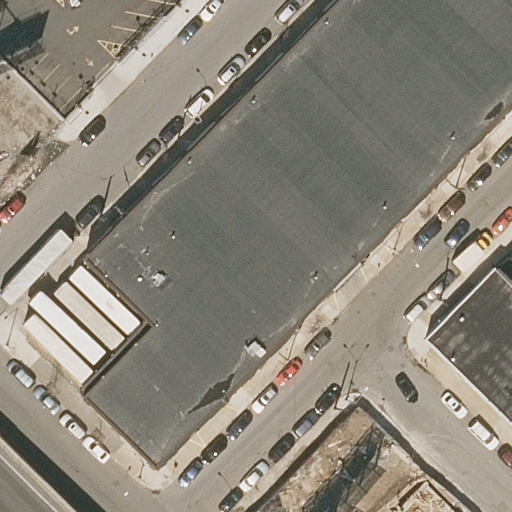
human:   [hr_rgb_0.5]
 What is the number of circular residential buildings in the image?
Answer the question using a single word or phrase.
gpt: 0

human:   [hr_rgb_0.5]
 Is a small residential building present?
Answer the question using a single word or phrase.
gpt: no

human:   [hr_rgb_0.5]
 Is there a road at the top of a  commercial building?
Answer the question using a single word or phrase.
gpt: no

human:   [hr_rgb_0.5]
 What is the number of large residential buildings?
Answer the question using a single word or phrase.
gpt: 1

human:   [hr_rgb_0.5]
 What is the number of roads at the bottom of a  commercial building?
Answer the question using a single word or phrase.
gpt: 0

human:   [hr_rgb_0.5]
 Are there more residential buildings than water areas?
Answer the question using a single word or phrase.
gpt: yes

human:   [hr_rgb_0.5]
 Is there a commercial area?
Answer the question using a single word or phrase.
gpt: no

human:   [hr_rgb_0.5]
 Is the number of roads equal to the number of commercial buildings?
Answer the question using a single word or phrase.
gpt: no

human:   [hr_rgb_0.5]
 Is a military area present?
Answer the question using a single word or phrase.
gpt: no

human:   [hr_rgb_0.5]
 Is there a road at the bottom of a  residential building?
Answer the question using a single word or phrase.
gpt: yes

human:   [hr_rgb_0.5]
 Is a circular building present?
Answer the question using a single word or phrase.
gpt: no

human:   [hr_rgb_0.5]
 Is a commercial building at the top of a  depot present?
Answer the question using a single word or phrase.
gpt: no

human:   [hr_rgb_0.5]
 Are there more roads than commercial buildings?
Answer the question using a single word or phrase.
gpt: yes

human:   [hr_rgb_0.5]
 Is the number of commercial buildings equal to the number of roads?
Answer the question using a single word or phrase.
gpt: no

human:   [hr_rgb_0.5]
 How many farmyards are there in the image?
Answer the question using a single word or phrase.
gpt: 0

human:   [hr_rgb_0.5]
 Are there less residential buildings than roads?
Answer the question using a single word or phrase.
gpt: yes

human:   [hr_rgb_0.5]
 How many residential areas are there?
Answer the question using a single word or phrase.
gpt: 0

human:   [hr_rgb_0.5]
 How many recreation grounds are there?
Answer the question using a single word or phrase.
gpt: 0

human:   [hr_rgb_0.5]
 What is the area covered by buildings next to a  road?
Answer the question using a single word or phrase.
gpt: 1115m2

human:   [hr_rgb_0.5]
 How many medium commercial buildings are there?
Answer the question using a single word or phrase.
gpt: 0

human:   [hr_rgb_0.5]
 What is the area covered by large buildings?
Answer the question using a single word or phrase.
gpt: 617m2

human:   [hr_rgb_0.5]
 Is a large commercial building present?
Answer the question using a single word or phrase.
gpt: no

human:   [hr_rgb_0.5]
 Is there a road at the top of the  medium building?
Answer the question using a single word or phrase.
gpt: yes

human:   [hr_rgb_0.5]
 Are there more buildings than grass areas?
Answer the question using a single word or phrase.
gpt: yes

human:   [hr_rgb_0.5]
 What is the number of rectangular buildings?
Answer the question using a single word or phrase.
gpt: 2

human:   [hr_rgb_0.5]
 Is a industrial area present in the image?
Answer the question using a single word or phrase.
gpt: no

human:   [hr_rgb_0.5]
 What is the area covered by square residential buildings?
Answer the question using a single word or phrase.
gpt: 0m2

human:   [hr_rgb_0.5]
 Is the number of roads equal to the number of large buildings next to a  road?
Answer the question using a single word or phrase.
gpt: no

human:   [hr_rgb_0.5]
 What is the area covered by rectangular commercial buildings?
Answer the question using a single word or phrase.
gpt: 0m2

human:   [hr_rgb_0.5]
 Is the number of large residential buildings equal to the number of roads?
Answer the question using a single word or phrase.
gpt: no

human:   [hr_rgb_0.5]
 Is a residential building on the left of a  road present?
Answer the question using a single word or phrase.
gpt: no

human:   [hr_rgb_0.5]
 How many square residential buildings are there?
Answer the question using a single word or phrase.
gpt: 0

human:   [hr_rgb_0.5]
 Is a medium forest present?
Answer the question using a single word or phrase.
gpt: no

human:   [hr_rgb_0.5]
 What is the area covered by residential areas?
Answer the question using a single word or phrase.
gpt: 0m2

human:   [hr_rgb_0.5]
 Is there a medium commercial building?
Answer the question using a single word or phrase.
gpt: no

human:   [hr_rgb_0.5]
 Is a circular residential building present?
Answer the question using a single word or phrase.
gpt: no